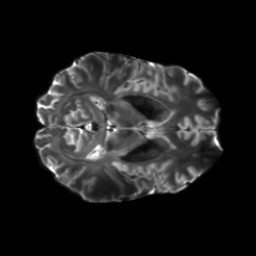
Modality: T2w
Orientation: axial
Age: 30
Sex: female
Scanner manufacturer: siemens
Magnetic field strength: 6.98 T
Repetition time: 7.776 s
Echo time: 0.076 s